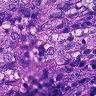
Metastatic tissue present: yes